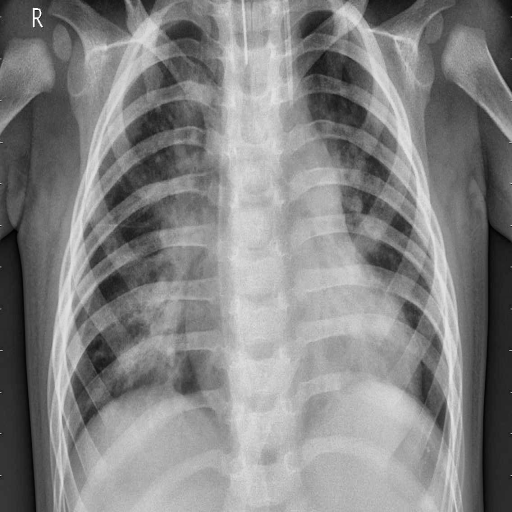
Finding: PNEUMONIA